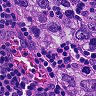
Metastatic tissue present: yes